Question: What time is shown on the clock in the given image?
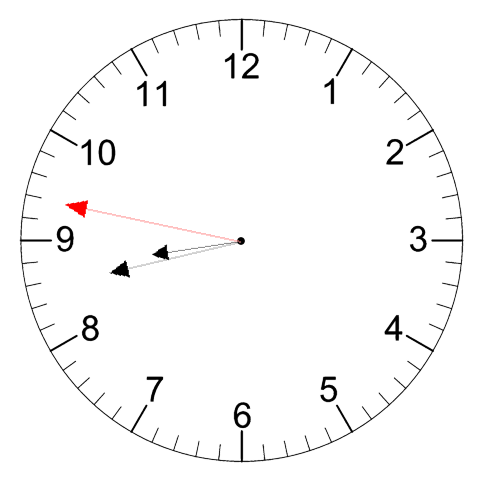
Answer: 08:42:47